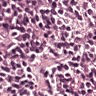
Metastatic tissue present: no